Current action and preconditions to check: trajectory_clear

Your task: For each precondition in the list above, predict whether it will hold at this action.

Consider the current scene as observed from the mobile robot's camera, and analyze the predicted future states of all dynamic agents (e.g., people, animals, vehicles, or any moving entities) within the NEXT SECOND.

IMPORTANT: Only answer "very likely" if you are absolutely certain—based on strong, clear evidence—that a dynamic agent will violate the precondition in the predicted future state. Do NOT answer "very likely" for unlikely, ambiguous, or low-probability risks.

Ask yourself for each precondition: Is there a high probability, with clear and convincing evidence, that the predicted future states of any dynamic agent will interfere with the predicted future state of the currently executing action within the NEXT SECOND, causing that precondition to fail?

Assess the risk level based on these predictions. Use "likely" or "very likely" if motions create a clear risk of interference.

Use "neutral" or "improbable" if agents are nearby but their predicted paths are clearly diverging or non-conflicting.

Failure Risk Categories: "very improbable", "improbable", "neutral", "likely", "very likely"

Answer Format: Output ONLY the probability_of_failure value from these categories: "very improbable", "improbable", "neutral", "likely", "very likely"

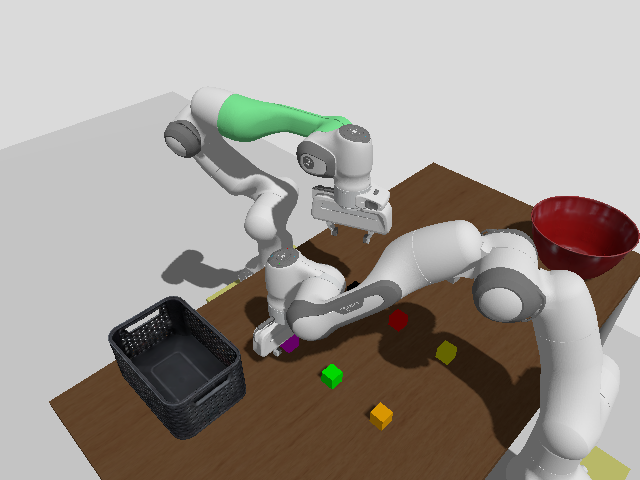

Answer: improbable